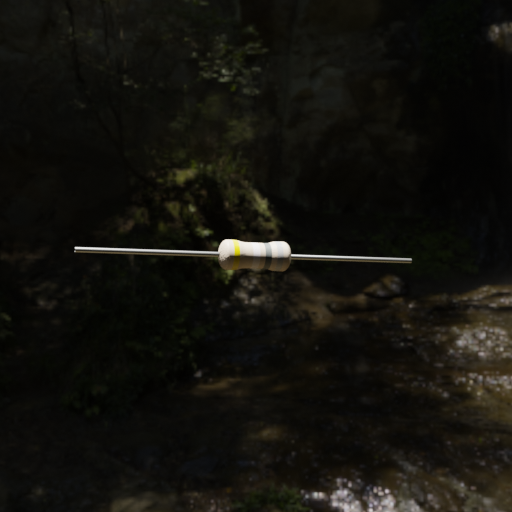
Resistor colour bands (in order): yellow, white, gray, silver